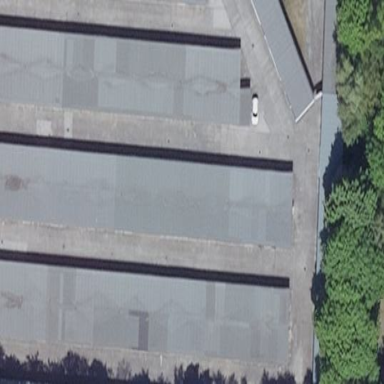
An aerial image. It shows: Group of garages.